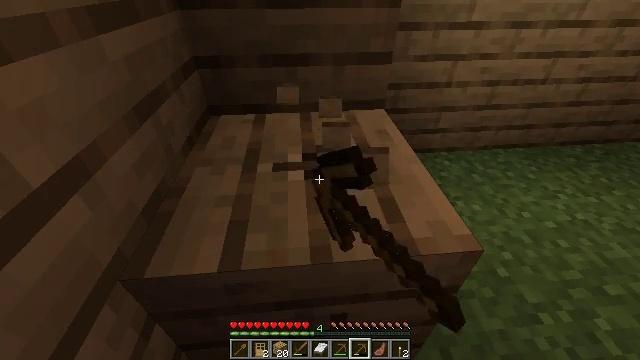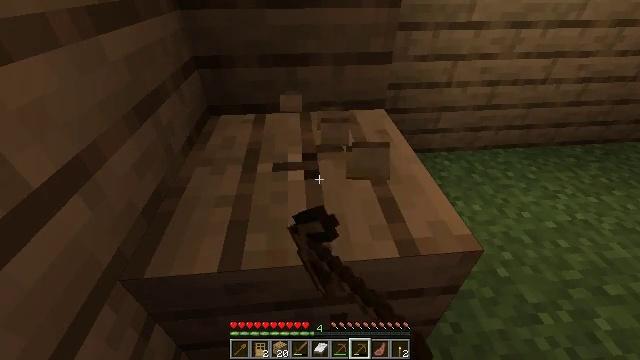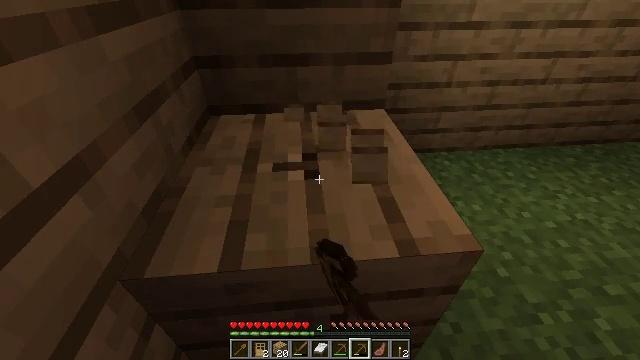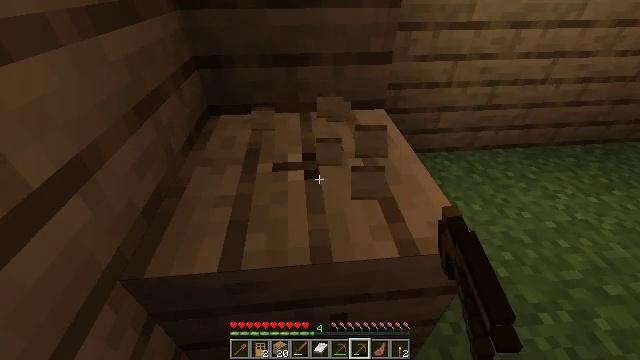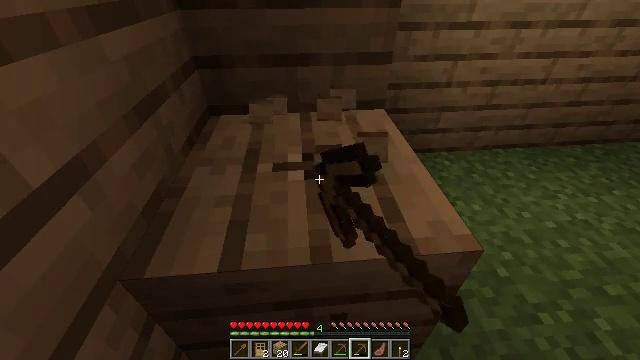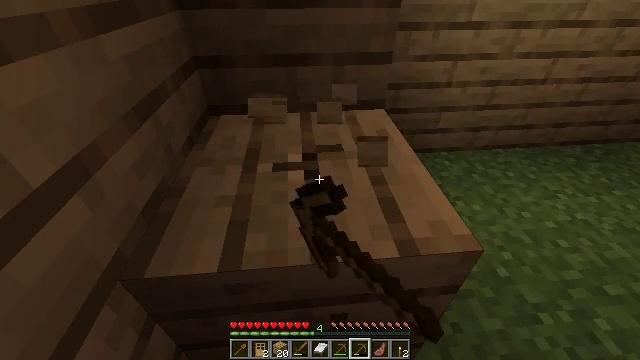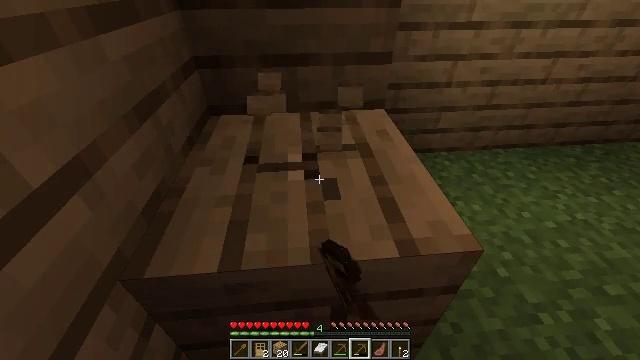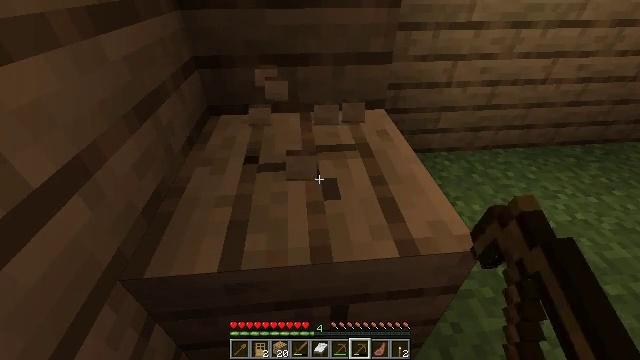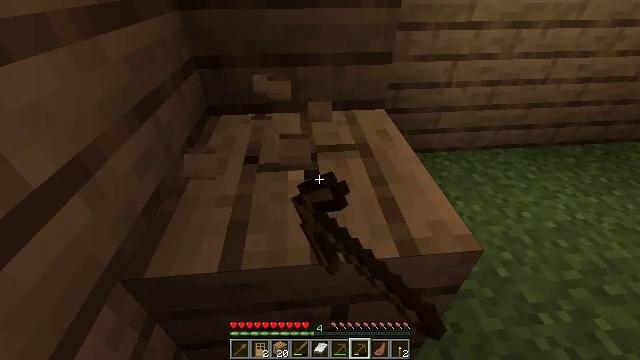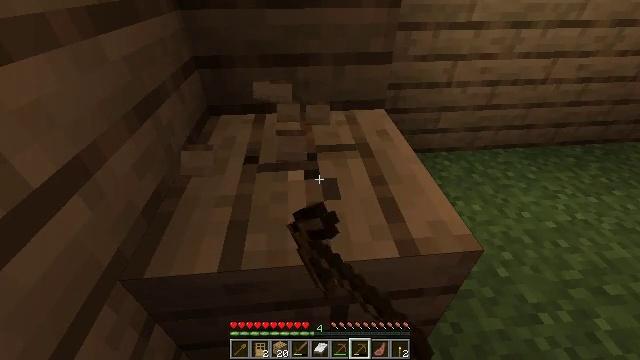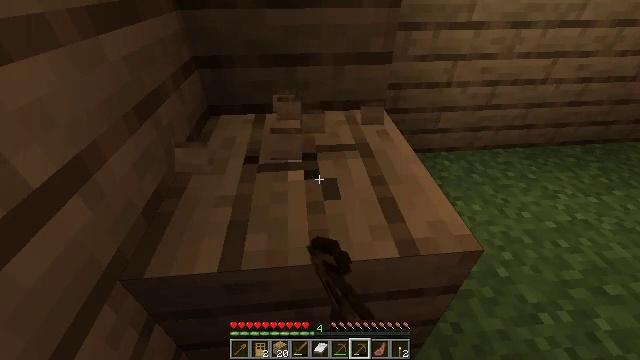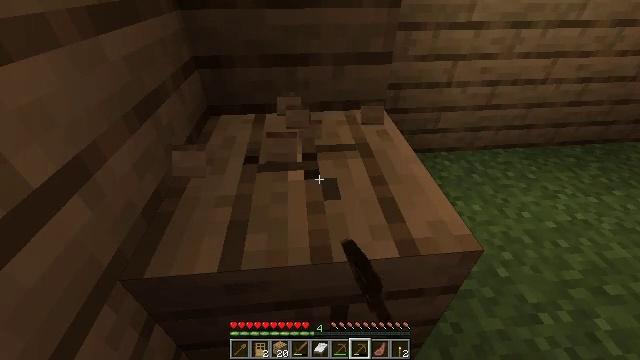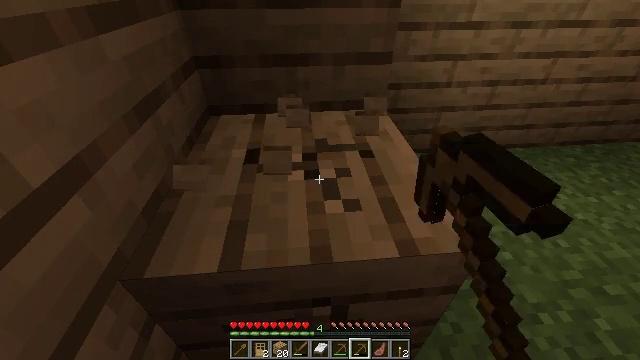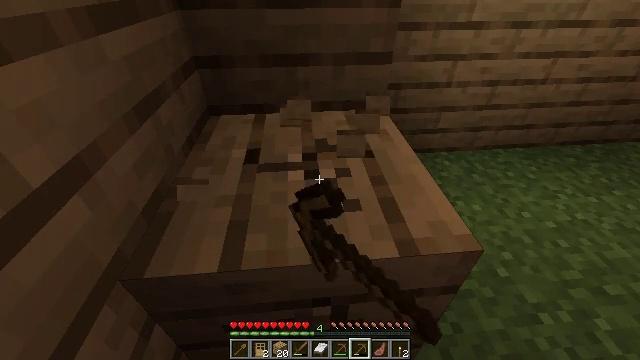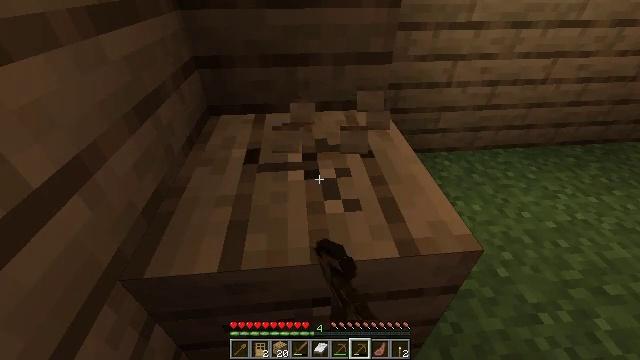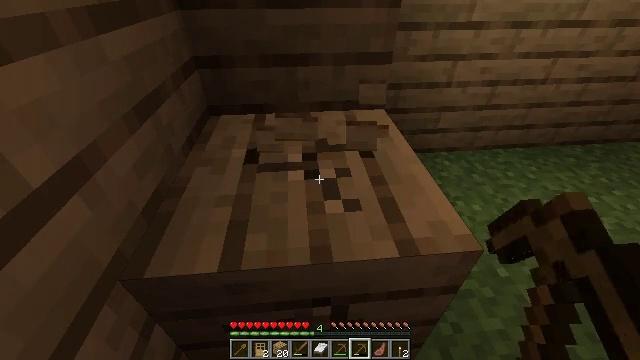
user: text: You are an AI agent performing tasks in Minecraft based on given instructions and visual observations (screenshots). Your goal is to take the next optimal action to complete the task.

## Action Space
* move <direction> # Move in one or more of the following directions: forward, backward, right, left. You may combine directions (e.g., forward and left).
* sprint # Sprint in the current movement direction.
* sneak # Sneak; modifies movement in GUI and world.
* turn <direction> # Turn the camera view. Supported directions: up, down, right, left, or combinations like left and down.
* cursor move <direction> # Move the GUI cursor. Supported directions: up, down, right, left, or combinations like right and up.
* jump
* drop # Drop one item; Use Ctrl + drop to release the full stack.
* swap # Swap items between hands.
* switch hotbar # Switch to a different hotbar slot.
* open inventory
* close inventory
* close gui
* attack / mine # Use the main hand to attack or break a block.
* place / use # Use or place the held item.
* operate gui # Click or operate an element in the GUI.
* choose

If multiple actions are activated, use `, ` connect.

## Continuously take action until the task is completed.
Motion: motion action
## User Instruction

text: Break the existing planks.
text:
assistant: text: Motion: attack / mine
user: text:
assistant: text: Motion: attack / mine
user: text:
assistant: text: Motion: attack / mine
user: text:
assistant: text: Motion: attack / mine
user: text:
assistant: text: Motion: attack / mine
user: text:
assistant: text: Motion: attack / mine
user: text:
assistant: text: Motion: attack / mine
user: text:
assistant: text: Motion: attack / mine
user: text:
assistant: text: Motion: attack / mine
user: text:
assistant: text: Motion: attack / mine
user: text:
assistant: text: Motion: attack / mine
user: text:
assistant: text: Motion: attack / mine
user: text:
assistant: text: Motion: attack / mine
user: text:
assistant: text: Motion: attack / mine
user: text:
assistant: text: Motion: attack / mine
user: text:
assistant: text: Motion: attack / mine
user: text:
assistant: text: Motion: attack / mine
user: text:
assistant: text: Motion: attack / mine
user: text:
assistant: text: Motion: attack / mine
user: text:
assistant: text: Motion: attack / mine
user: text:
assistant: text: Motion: attack / mine
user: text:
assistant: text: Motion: attack / mine
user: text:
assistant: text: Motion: attack / mine
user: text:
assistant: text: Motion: attack / mine
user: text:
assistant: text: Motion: attack / mine
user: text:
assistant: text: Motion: attack / mine
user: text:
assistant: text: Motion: attack / mine
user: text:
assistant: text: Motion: attack / mine
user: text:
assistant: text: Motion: attack / mine
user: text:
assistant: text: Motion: attack / mine